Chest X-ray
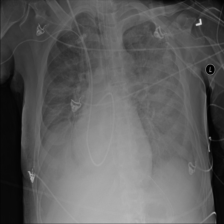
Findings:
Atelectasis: negative
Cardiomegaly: negative
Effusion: negative
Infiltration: negative
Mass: negative
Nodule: negative
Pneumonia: negative
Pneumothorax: negative
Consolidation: positive
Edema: negative
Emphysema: negative
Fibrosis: negative
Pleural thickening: negative
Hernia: negative